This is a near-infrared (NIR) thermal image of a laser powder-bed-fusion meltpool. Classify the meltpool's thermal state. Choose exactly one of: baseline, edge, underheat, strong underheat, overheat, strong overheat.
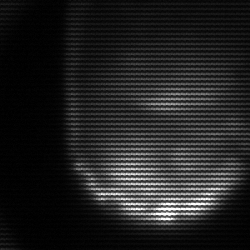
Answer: edge